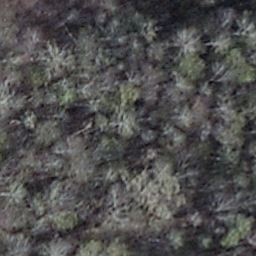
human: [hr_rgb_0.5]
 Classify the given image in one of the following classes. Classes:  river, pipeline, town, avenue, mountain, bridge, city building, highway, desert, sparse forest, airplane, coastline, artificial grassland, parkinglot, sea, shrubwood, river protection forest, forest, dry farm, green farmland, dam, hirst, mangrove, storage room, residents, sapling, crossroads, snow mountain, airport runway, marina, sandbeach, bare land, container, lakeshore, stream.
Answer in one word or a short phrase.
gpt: shrubwood